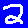
Digit: 2